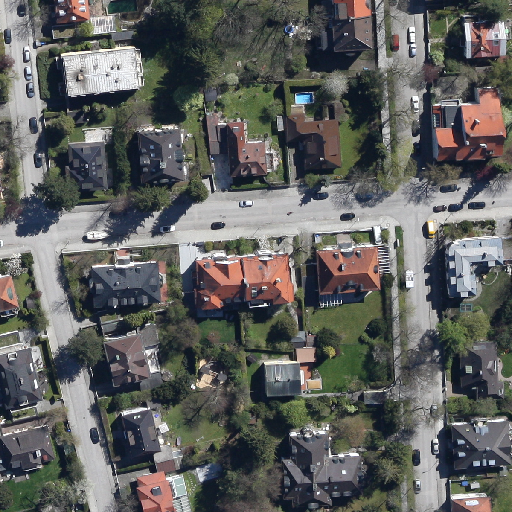
Referring expression: paved road